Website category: sports
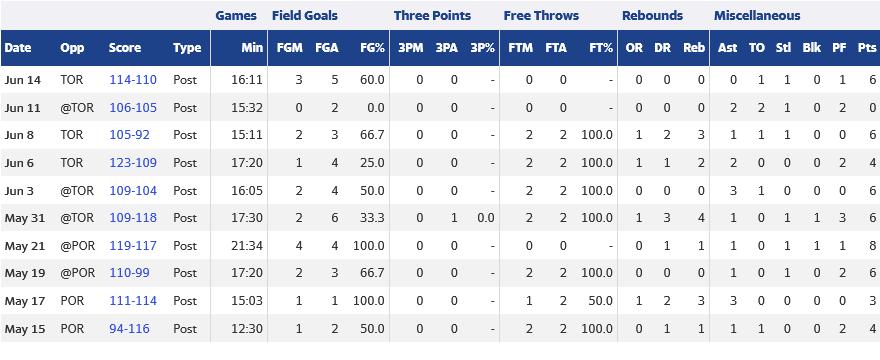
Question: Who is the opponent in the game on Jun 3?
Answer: TOR

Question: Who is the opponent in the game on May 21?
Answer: POR

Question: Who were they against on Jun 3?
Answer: TOR

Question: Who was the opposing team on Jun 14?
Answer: TOR

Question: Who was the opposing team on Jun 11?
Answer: TOR

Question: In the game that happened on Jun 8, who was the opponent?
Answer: TOR

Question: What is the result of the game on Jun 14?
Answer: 114-110

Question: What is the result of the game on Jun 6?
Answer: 123-109

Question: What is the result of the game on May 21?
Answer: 119-117

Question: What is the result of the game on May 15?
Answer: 94-116

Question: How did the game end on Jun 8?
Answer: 105-92

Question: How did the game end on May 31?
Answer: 109-118

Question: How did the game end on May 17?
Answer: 111-114

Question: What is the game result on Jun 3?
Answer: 109-104

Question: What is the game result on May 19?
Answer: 110-99

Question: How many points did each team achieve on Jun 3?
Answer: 109-104

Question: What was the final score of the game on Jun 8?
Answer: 105-92

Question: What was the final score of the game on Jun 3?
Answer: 109-104

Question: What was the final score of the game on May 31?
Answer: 109-118

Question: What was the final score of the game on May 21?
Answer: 119-117

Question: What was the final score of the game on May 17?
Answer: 111-114

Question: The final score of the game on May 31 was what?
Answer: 109-118

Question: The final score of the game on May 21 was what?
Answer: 119-117

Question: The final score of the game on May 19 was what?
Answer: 110-99

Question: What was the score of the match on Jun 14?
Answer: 114-110

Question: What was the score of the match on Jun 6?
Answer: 123-109

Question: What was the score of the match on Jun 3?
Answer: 109-104

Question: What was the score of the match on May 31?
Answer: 109-118

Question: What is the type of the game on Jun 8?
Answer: Post

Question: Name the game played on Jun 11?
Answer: Post

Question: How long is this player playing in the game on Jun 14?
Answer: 16:11

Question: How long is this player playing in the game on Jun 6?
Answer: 17:20

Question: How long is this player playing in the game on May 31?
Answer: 17:30

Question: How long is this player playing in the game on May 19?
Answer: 17:20

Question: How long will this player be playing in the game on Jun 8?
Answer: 15:11

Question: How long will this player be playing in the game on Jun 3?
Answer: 16:05

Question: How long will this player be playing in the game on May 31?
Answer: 17:30

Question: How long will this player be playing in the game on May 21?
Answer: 21:34

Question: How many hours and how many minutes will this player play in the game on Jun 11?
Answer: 15:32

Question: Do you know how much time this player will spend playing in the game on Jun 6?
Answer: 17:20

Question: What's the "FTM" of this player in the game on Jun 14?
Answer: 0

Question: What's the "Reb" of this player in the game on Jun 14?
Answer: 0

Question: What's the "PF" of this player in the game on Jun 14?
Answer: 1

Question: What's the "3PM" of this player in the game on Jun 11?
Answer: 0

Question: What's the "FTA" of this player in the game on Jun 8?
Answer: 2

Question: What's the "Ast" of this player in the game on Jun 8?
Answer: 1

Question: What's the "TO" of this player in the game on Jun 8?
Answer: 1

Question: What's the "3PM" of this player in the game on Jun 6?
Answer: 0

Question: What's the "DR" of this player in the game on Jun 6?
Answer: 1

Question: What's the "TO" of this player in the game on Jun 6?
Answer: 0

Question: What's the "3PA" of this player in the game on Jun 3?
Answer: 0

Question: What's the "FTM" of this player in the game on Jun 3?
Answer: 2

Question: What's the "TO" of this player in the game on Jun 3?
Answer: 1

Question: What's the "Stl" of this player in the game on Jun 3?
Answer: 0

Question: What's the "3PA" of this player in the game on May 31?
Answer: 1

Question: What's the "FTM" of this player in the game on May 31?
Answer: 2

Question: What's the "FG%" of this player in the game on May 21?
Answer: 100.0

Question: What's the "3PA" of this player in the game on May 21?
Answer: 0

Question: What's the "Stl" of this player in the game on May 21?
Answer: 1

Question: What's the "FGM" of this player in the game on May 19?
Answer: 2

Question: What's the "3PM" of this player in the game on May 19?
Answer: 0

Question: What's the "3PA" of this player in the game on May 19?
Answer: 0

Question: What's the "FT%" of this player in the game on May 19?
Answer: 100.0

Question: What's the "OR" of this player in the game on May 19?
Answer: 0